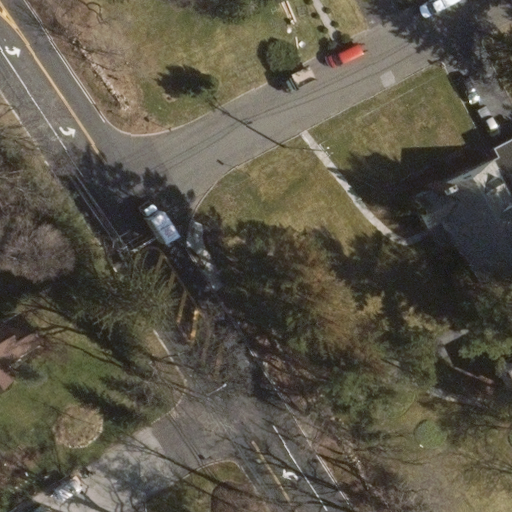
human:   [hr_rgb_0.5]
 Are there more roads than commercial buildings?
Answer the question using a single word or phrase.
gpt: yes

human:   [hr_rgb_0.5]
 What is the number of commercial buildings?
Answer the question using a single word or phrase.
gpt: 0

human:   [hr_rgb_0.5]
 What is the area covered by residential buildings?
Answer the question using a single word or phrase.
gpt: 429m2

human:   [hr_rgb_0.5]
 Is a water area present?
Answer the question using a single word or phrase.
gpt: no

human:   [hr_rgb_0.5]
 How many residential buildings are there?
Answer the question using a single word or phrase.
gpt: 3

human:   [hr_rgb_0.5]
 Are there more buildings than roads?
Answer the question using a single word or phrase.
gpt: no

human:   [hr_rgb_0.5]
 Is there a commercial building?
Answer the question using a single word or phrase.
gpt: no

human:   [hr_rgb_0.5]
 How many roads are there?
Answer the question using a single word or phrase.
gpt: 3

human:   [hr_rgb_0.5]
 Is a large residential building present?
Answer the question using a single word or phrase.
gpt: no

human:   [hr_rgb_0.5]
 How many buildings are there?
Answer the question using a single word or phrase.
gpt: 3

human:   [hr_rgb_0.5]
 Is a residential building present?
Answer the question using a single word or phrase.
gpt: yes

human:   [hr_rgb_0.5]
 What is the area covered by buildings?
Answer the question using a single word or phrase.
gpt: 429m2

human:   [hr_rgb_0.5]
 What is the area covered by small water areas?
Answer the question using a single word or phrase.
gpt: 0m2

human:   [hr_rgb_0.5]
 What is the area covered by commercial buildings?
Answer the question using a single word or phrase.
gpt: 0m2

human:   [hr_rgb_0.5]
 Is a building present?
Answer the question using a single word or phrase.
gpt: yes

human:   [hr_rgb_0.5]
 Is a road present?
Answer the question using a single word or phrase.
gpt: yes

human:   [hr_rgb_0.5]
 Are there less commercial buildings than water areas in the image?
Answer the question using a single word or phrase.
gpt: no

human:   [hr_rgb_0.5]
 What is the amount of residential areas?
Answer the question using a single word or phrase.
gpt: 0

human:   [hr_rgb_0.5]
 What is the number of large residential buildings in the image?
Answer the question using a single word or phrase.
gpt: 0

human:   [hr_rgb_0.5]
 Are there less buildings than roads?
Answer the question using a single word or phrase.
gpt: no

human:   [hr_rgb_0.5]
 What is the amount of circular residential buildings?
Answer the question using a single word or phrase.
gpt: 0

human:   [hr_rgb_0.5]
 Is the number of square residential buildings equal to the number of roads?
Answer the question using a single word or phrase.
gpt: no

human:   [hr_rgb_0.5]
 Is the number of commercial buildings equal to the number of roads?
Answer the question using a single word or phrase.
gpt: no

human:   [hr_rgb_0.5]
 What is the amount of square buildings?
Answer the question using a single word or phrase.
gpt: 0

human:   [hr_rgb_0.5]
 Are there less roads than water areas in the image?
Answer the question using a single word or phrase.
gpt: no

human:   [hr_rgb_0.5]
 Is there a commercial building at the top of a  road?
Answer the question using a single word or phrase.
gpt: no

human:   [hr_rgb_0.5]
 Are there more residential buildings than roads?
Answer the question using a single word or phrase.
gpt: no

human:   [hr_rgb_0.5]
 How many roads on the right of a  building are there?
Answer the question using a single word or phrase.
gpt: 2

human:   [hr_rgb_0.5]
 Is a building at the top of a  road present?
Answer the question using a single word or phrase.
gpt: yes

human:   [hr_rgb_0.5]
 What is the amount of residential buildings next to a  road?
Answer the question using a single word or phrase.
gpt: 3

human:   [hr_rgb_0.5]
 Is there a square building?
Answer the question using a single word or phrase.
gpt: no

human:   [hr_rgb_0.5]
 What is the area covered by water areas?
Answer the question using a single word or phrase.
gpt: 0m2

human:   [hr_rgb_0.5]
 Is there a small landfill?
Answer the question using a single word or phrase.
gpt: no

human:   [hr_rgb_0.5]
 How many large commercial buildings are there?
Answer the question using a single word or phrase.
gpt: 0

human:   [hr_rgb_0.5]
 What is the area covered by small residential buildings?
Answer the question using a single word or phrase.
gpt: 59m2

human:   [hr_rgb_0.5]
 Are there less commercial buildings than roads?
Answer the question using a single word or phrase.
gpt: yes

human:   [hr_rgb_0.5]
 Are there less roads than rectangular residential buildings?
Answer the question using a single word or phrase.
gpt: no

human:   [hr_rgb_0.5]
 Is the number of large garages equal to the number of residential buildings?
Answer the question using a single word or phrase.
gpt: no

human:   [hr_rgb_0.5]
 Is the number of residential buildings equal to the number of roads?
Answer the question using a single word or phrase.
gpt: yes

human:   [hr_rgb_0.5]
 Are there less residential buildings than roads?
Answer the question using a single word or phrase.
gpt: no

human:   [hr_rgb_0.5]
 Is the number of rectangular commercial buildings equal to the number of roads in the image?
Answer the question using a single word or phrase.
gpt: no

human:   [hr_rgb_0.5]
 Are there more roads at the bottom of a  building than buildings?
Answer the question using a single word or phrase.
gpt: no

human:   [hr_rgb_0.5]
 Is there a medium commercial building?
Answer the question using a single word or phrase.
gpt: no

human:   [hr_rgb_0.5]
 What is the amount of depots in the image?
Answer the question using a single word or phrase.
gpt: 0

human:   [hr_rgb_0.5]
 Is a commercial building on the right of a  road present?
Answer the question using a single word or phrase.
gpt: no

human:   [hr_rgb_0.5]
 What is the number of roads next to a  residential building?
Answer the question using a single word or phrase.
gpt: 3

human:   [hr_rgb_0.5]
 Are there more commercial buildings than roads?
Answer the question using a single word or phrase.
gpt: no

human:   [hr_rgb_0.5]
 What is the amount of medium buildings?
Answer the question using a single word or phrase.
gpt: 1

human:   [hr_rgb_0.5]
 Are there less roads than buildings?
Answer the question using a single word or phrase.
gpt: no

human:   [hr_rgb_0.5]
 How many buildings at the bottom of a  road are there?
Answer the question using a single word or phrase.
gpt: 3

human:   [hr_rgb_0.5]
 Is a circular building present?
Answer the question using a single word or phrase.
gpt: no

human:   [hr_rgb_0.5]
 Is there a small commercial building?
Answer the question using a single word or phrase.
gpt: no

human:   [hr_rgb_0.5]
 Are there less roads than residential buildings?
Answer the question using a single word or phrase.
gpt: no

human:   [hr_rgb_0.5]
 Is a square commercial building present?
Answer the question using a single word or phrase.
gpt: no

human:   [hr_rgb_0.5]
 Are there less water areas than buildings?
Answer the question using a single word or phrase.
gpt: yes

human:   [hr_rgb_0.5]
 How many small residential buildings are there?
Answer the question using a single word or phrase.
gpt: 2

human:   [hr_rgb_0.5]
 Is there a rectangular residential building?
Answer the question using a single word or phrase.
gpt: yes

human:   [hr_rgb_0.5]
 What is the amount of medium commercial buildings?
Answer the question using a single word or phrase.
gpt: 0

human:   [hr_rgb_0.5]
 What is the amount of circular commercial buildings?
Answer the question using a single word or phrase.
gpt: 0

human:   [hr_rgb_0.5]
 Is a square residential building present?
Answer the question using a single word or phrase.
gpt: no

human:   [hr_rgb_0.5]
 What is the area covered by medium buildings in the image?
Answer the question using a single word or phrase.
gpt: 370m2

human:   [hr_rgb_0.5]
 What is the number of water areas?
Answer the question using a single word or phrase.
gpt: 0

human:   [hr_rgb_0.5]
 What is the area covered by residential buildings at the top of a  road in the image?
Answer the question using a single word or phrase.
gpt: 429m2

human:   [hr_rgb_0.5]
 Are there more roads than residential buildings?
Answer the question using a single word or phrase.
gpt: no